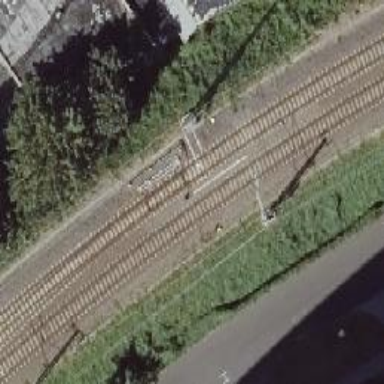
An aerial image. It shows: Railway with electrified contact lines.